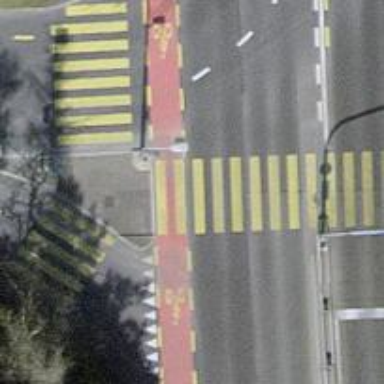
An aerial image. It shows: Crossing with traffic signals.